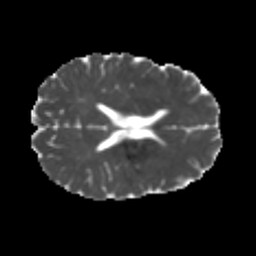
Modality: MD
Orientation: axial
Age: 24
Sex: male
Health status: healthy
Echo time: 0.074 s